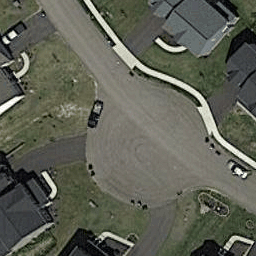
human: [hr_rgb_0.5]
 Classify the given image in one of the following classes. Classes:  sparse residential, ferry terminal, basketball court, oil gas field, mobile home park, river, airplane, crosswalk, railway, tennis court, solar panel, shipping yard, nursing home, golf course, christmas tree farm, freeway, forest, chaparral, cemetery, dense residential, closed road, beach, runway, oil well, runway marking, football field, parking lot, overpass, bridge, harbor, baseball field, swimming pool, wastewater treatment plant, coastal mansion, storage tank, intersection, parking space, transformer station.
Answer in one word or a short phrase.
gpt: closed road